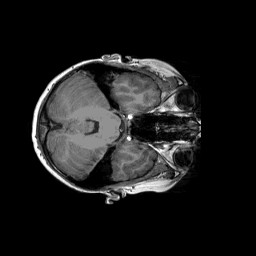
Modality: T1w
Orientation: coronal
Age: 9
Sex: male
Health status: ill